Interaction volume radius: 10 \u00c5
Interaction volume height: 25 \u00c5
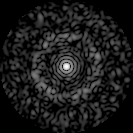
Disorder parameter: 0.8356